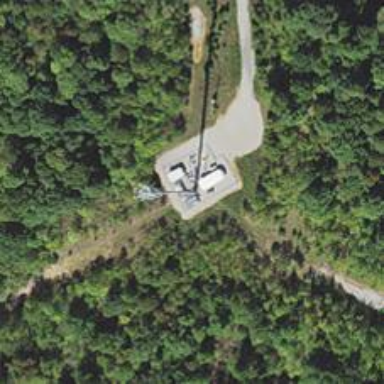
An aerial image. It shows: Mast structure.